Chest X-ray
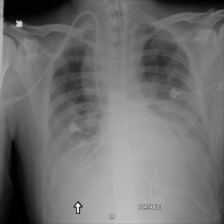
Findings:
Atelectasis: negative
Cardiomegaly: negative
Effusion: positive
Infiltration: negative
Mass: negative
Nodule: negative
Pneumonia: negative
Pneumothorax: negative
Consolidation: negative
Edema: negative
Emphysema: negative
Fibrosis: negative
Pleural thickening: negative
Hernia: negative